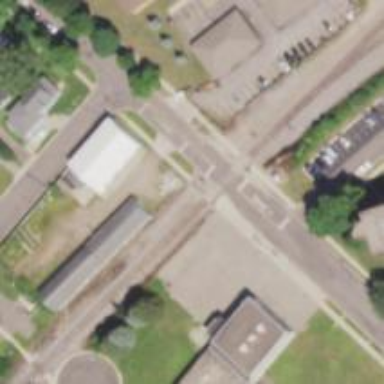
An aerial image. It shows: Railway crossing.